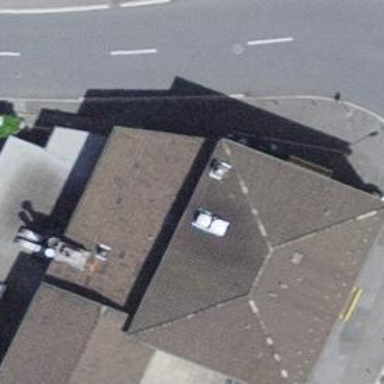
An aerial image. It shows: Restaurant.